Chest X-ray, AP view. Patient: 32 years old, sex M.
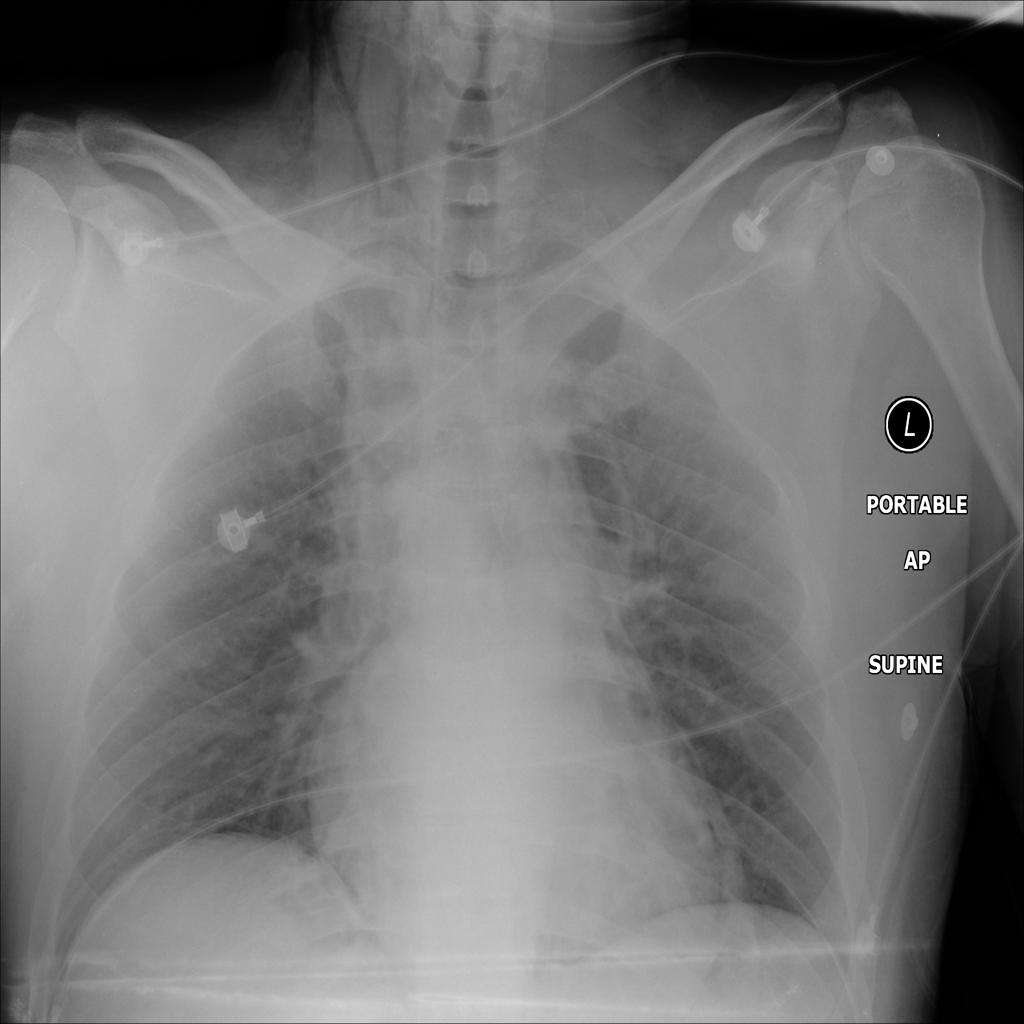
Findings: No Finding